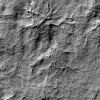
Atmospheric dust classification: not_dusty